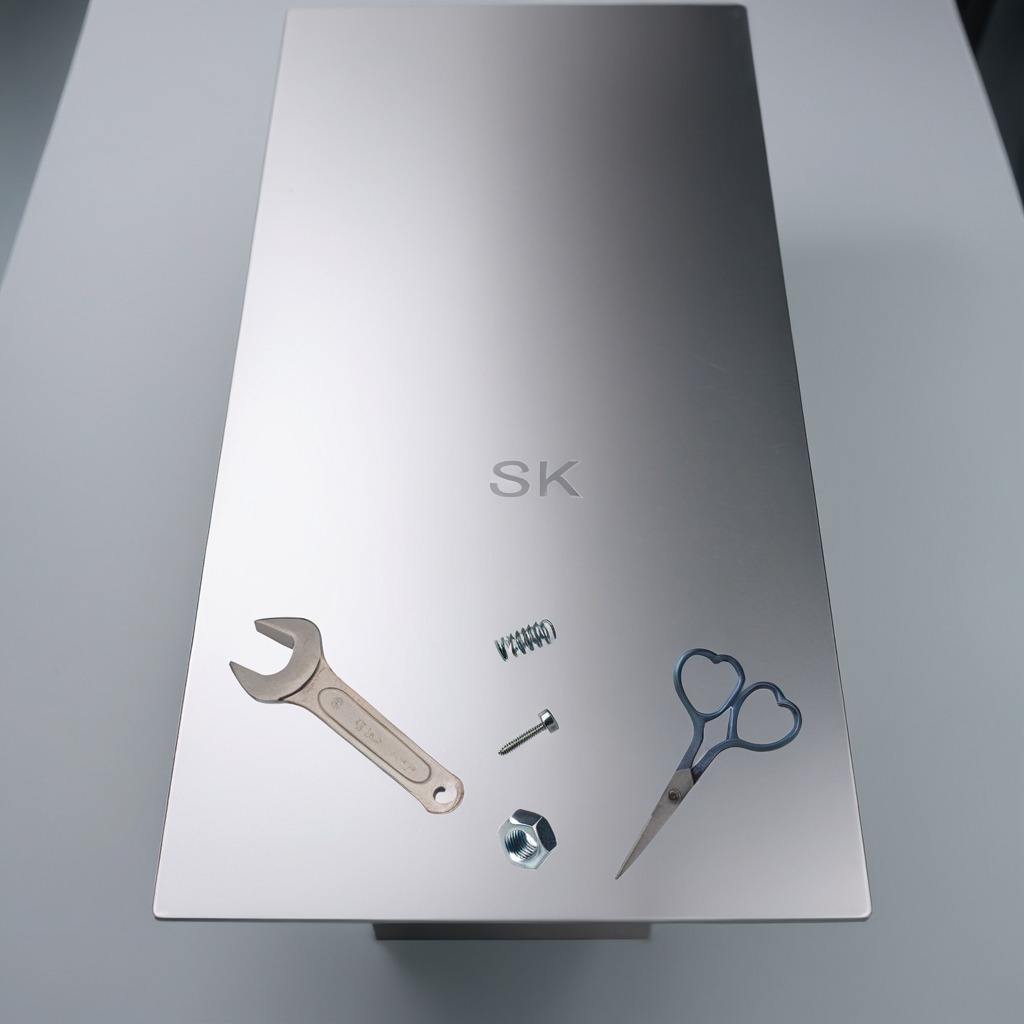
A metal machine screw, a coiled metal spring, a metal nut, a pair of scissors, and a wrench are lying on the stainless steel table.